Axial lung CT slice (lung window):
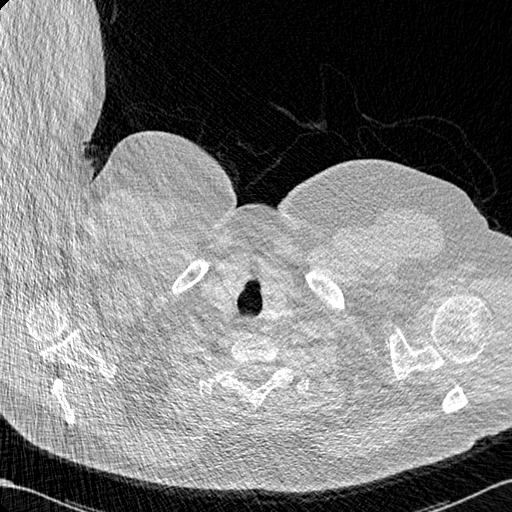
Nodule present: no